Field crop: maize
Growth stage: 2
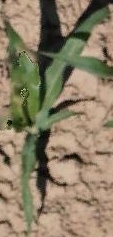
Species: maize